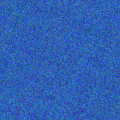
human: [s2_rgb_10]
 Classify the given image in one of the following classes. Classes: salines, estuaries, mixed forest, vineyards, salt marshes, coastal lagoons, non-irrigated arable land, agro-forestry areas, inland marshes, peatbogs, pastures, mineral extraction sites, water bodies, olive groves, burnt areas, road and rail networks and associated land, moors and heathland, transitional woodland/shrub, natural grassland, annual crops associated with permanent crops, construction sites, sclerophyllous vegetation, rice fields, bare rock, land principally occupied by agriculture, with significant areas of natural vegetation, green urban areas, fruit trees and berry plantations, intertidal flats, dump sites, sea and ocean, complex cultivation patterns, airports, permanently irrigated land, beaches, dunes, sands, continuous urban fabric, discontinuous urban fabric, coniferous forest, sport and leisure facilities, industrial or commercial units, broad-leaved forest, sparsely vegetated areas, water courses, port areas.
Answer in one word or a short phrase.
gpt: sea and ocean